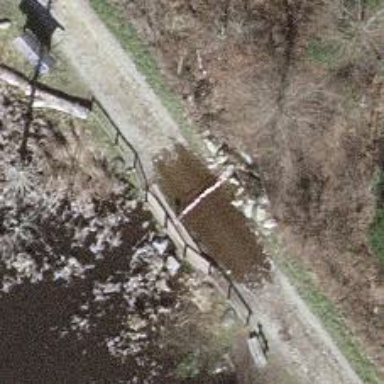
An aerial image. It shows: Swing gate barrier.